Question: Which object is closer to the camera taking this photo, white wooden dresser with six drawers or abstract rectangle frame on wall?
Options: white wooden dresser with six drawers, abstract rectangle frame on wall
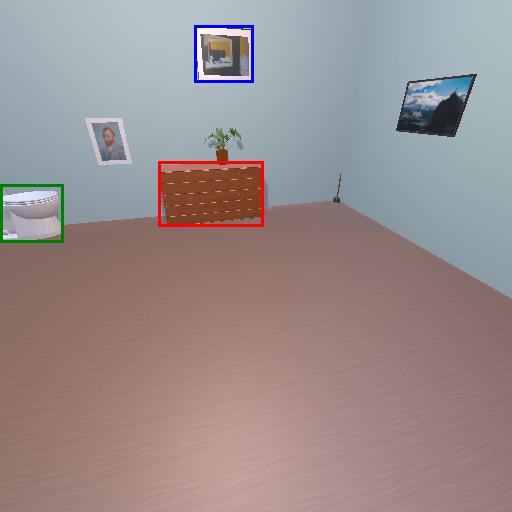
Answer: white wooden dresser with six drawers